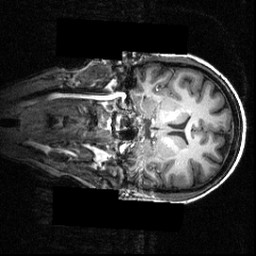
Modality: T1w
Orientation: coronal
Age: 24
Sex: female
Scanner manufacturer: siemens
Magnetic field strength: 3.951 T
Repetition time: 1.5 s
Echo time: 0.00335 s